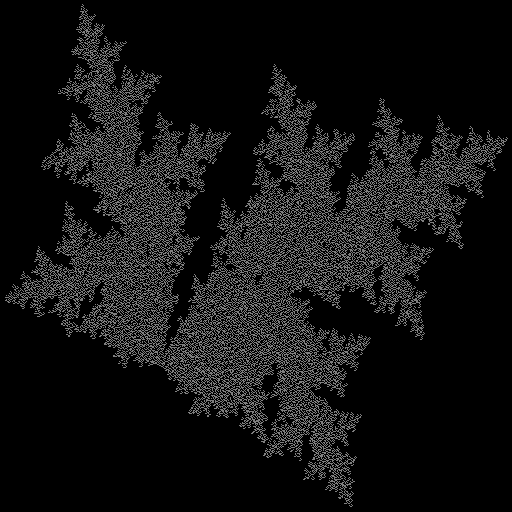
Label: a3